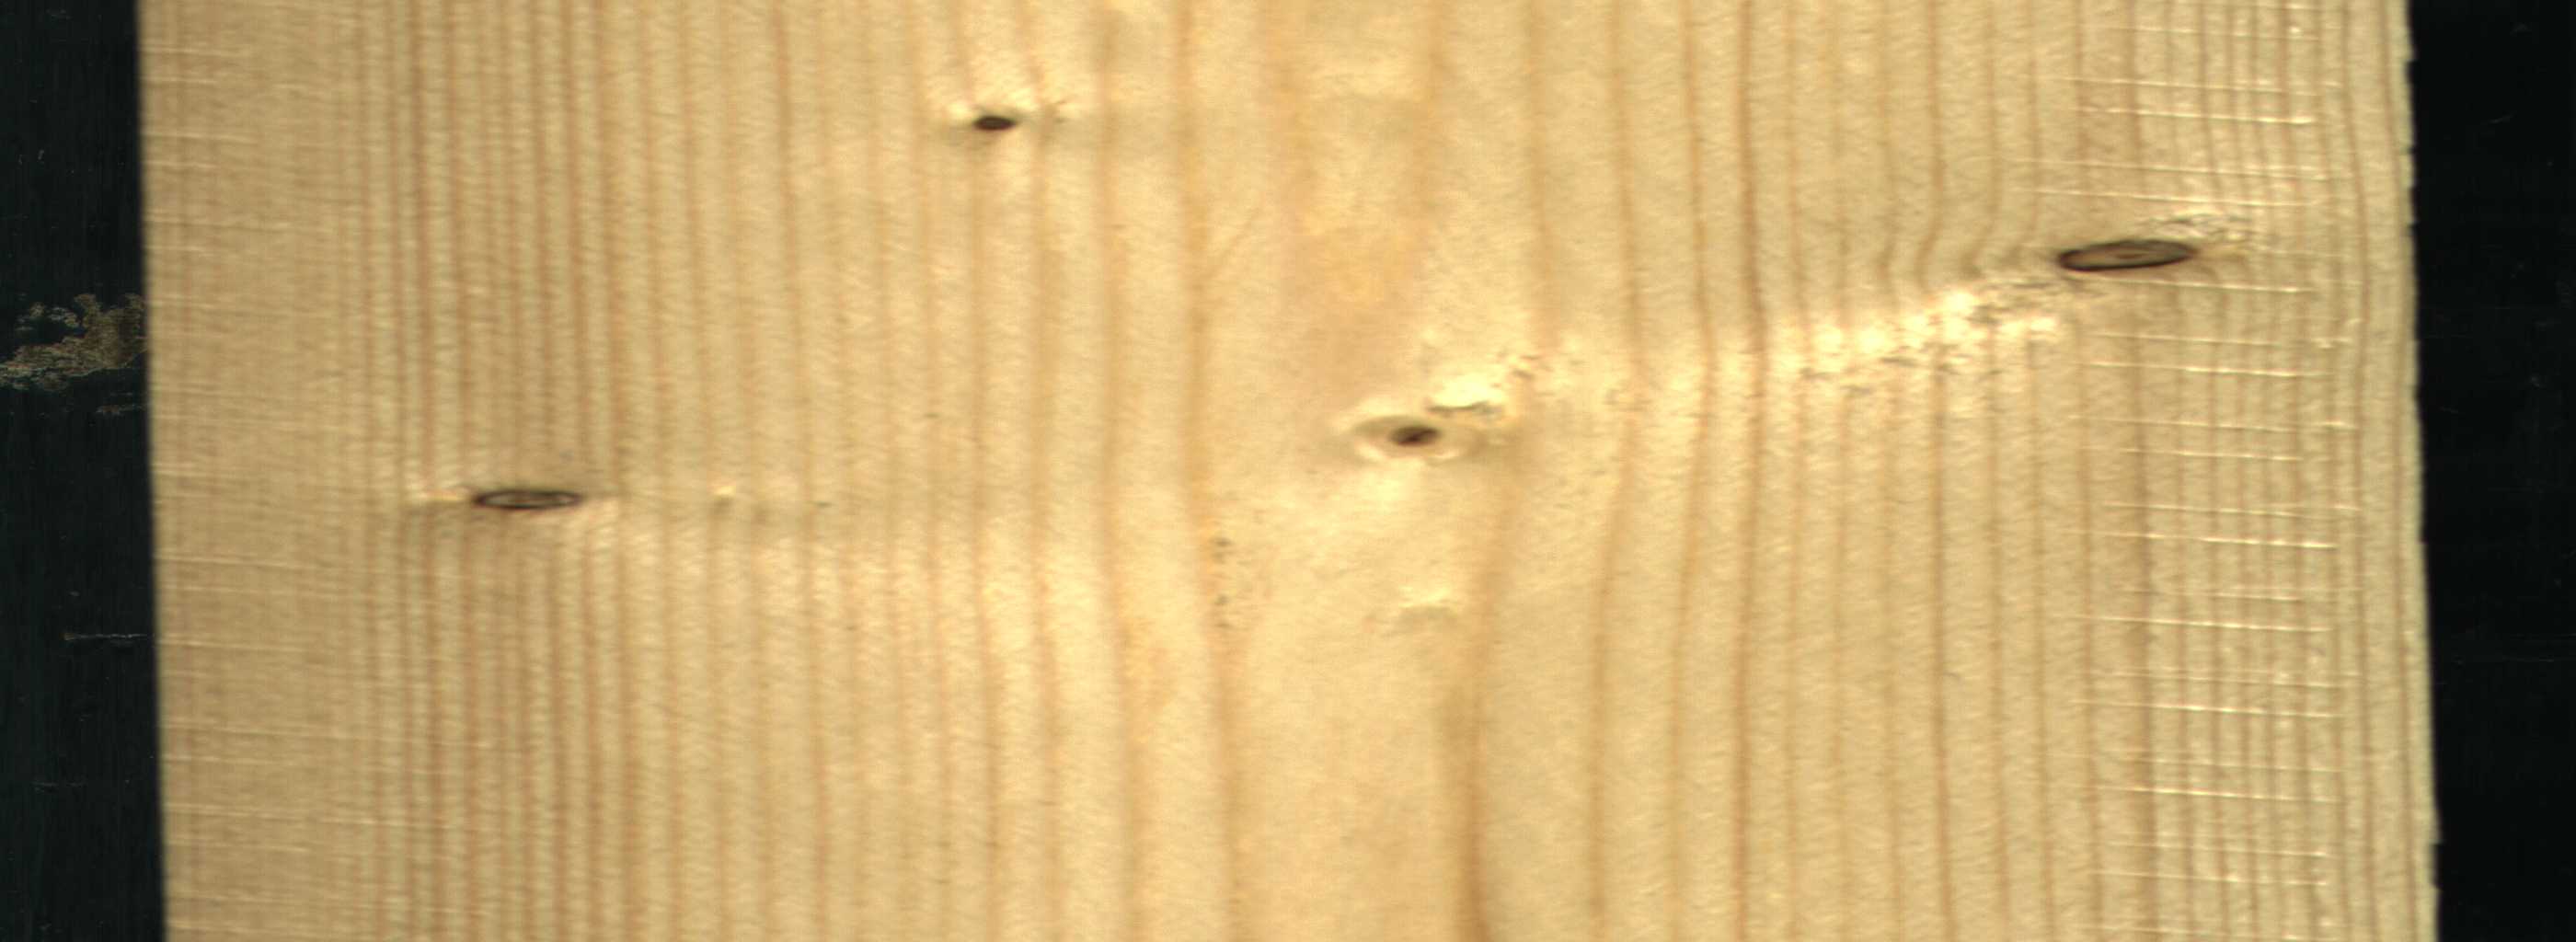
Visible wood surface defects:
Dead_Knot
Dead_Knot
Dead_Knot
Live_Knot
Live_Knot
Live_Knot
Live_Knot
Live_Knot
Live_Knot